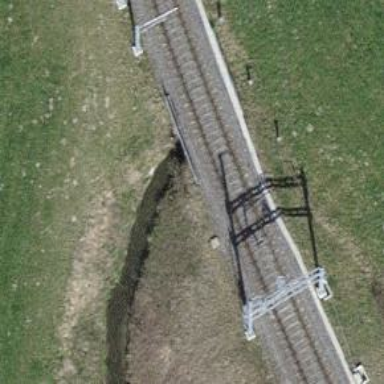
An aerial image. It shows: Single-track electrified railway with contact line.